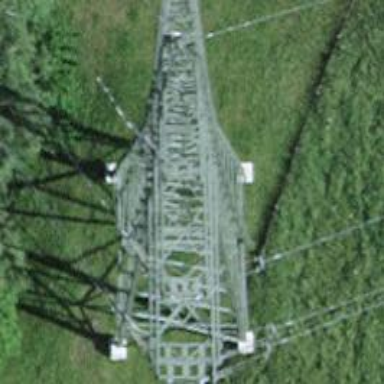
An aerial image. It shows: Lattice structure tower.